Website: walmart
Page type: customer-info-address
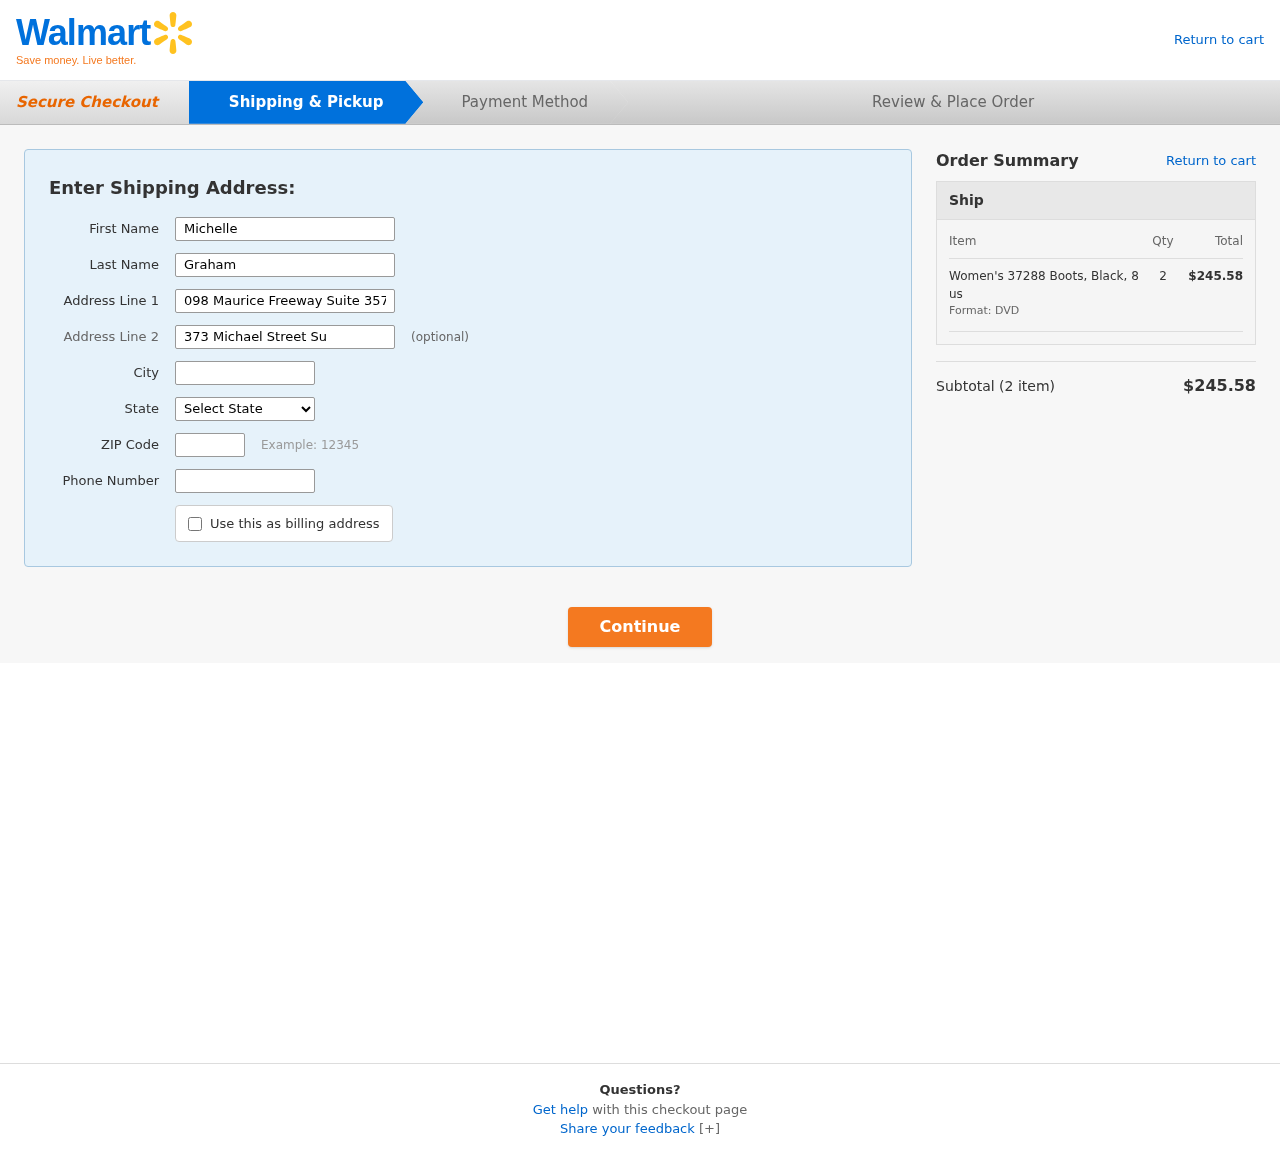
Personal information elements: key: PII_CITY
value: New Phillipton
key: PII_FIRSTNAME
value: Michelle
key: PII_LASTNAME
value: Graham
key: PII_PHONE
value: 7163177792
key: PII_POSTCODE
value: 22893
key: PII_STATE
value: Oklahoma
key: PII_STREET
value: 098 Maurice Freeway Suite 357
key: PII_STREET2
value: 373 Michael Street Suite 894
Product elements: key: PRODUCT1_NAME
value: Women's 37288 Boots, Black, 8 us
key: PRODUCT1_QUANTITY
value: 2
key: PRODUCT1_LINE_TOTAL
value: $245.58
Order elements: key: ORDER_NUM_ITEMS
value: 2
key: ORDER_SUBTOTAL
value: $245.58